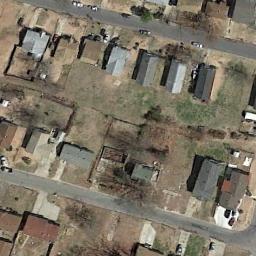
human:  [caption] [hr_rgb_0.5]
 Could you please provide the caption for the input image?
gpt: There are many buildings of different shapes and sizes in medium residential area .

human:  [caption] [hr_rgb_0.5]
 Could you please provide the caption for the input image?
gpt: The medium residential is on the grass next to the road .

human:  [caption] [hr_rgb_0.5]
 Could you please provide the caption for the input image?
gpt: Medium-sized houses are built on green land .

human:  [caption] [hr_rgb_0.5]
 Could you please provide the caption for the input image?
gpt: The medium residential area with some dense houses is surrounded by roads .

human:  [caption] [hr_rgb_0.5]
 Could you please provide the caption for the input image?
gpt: There are some buildings on yellow lawns on the medium residential area .